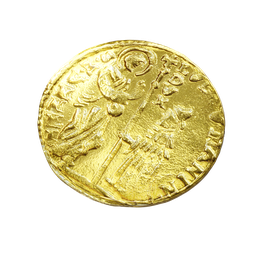
Label: tools